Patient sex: F
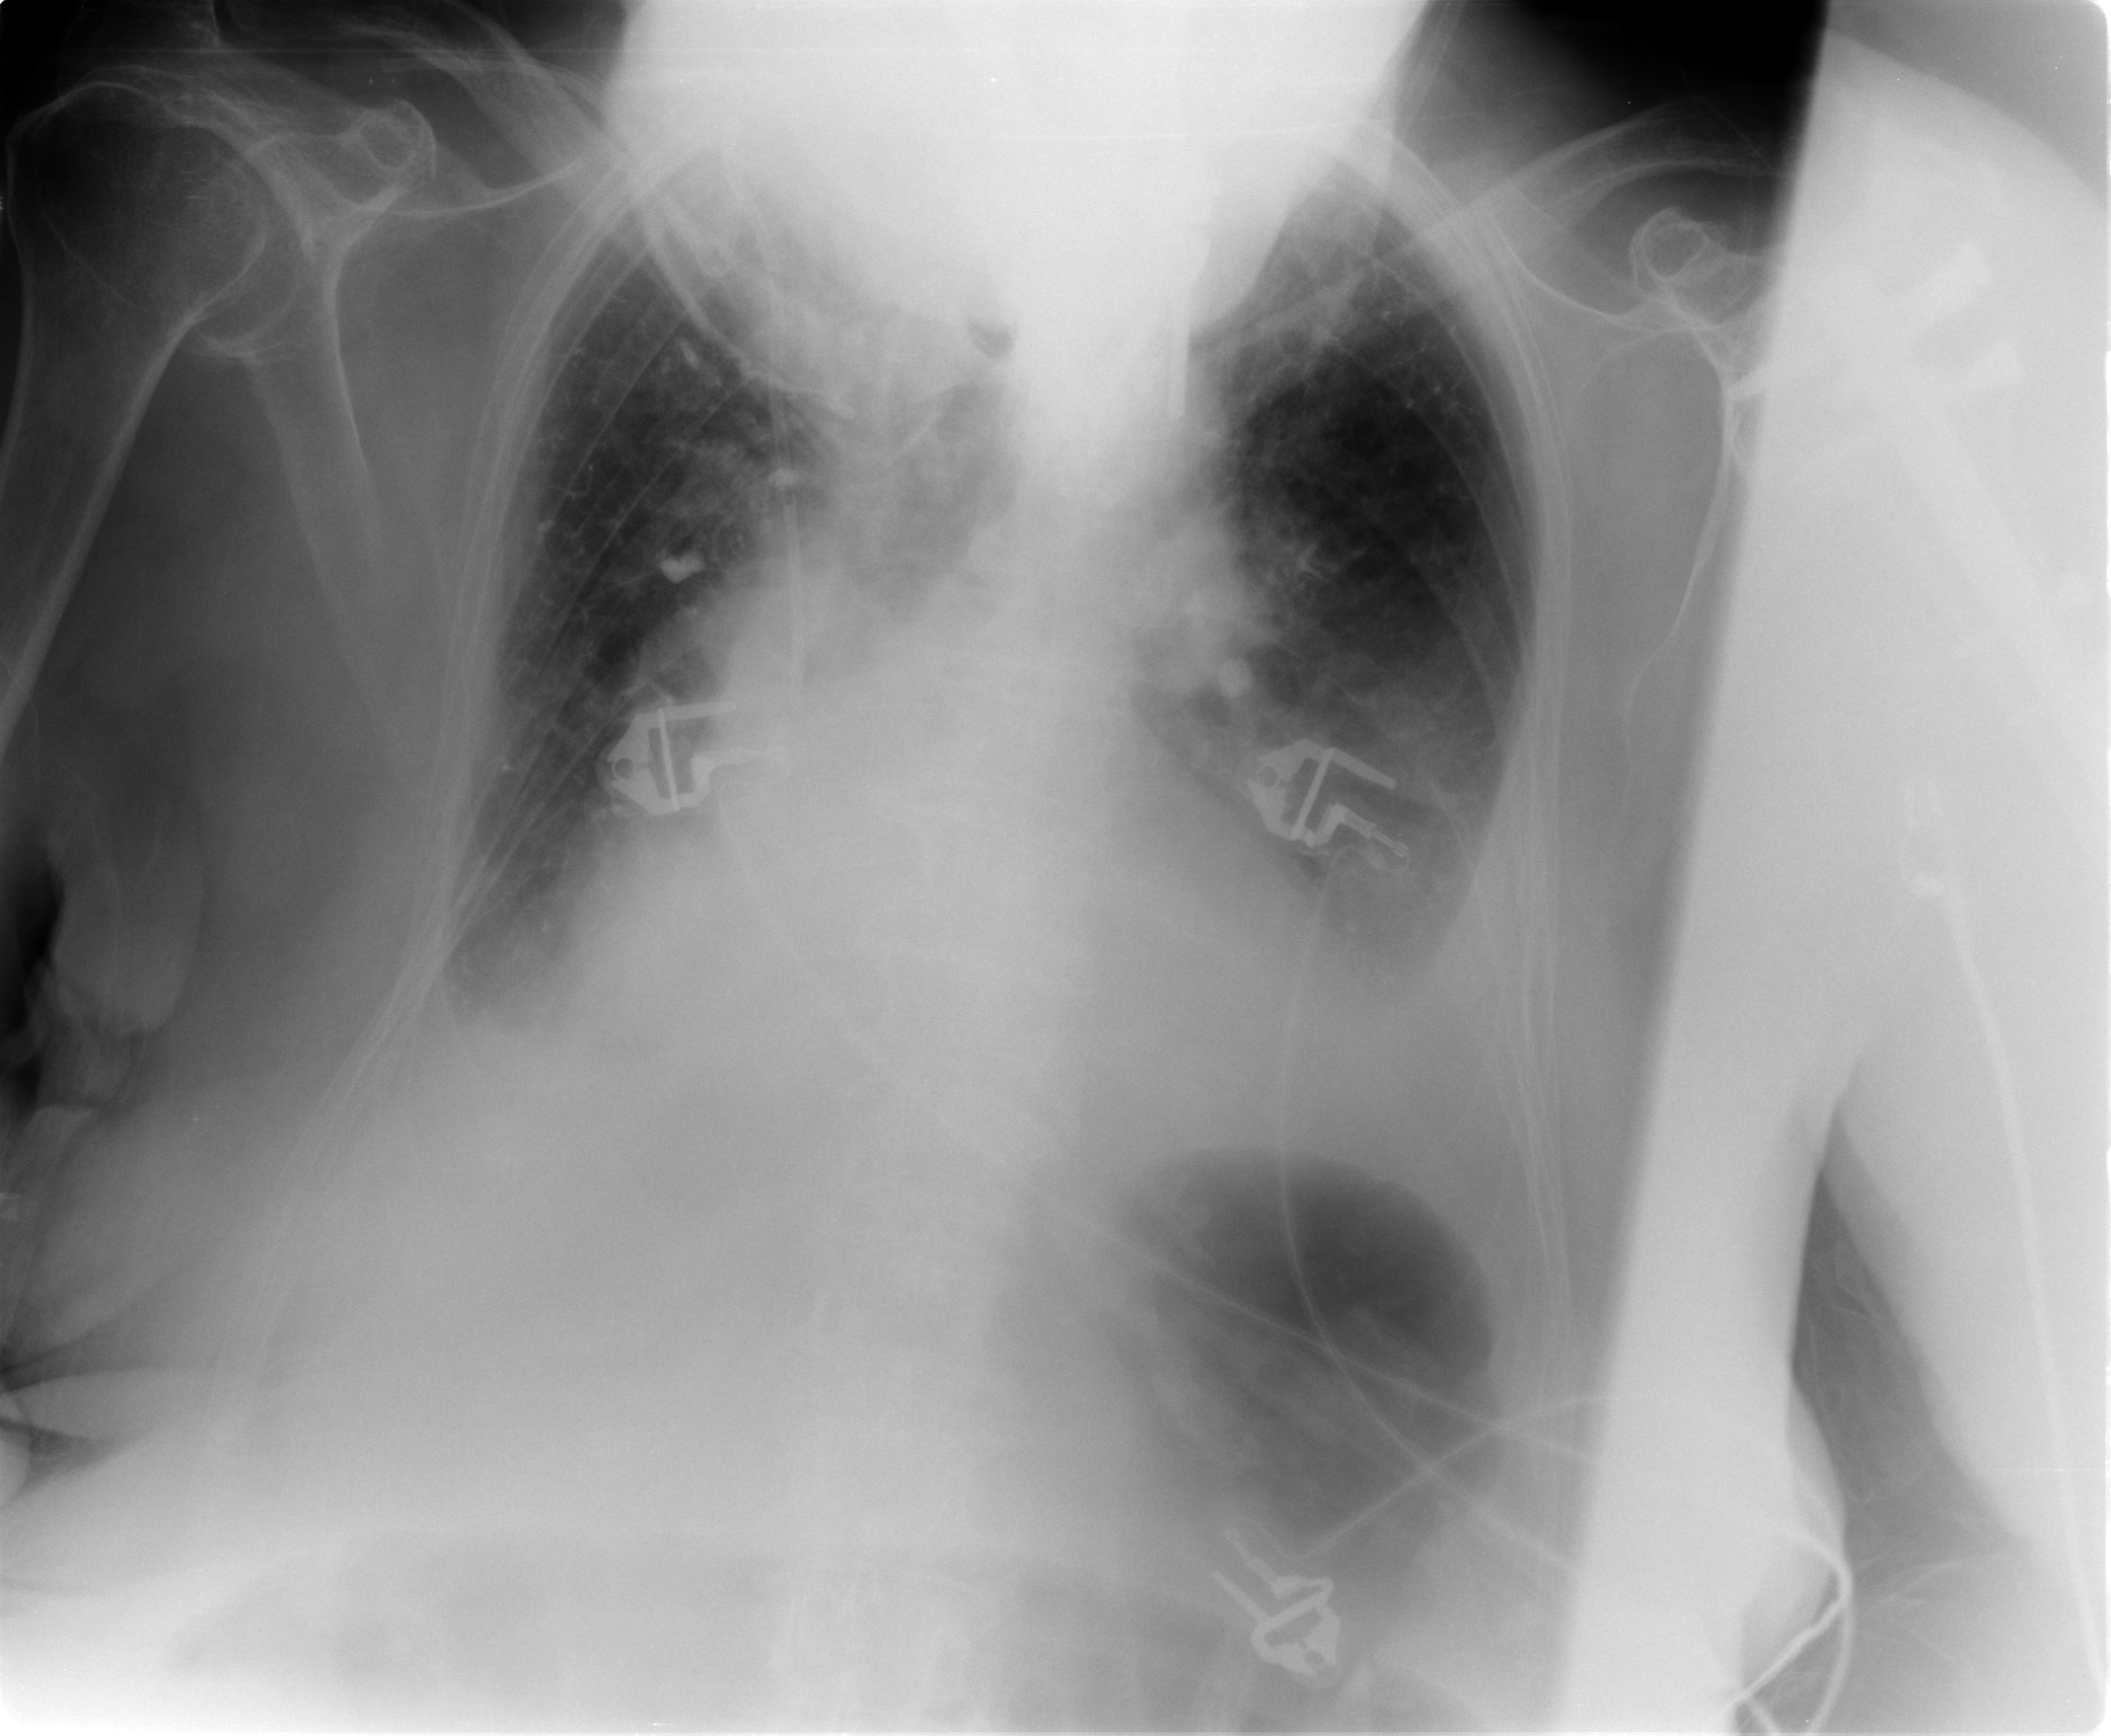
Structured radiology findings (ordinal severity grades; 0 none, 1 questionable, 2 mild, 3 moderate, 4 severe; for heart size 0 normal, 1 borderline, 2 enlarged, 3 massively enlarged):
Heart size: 2
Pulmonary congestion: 0
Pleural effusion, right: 2
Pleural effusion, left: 2
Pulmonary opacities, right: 0
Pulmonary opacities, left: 1
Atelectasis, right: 2
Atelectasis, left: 2